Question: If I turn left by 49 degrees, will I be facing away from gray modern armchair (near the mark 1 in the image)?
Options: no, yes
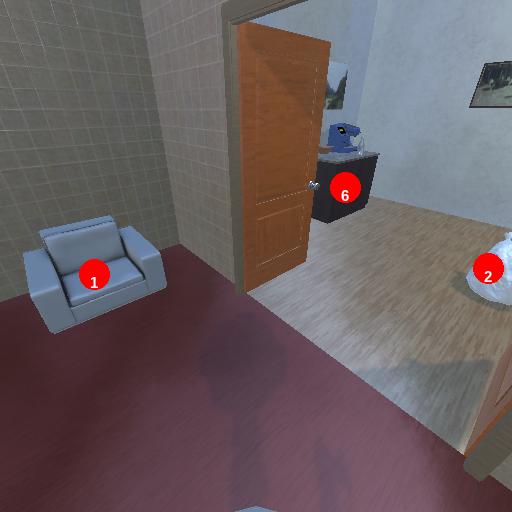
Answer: no